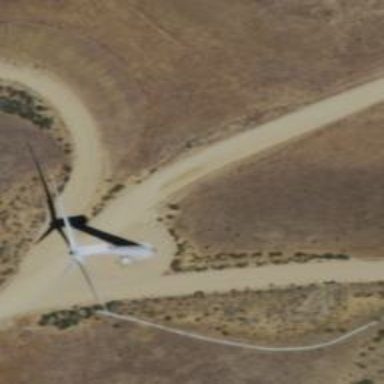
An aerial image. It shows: Wind generator using wind turbines of horizontal axis.